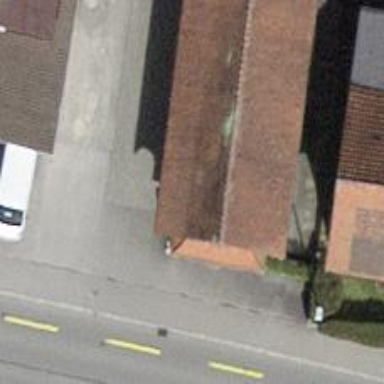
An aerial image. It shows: Post box is visible.